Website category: jobs
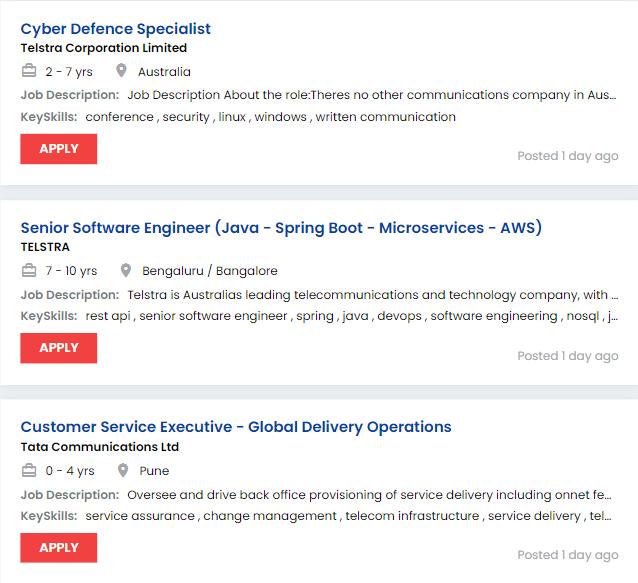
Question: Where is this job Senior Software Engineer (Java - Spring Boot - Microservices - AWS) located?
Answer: Bengaluru / Bangalore

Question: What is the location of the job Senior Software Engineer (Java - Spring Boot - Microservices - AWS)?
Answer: Bengaluru / Bangalore

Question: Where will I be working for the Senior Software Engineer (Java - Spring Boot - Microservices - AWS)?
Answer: Bengaluru / Bangalore

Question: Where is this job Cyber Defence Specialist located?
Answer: Australia

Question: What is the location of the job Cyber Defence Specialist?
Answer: Australia

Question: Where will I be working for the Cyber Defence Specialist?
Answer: Australia

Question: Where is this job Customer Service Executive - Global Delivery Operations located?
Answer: Pune

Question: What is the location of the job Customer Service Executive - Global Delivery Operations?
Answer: Pune

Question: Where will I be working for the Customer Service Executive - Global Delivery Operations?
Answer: Pune

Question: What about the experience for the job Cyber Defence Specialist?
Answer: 2 - 7 yrs

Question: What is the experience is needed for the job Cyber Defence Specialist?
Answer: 2 - 7 yrs

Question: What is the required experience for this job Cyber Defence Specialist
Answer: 2 - 7 yrs

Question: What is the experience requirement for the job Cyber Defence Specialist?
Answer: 2 - 7 yrs

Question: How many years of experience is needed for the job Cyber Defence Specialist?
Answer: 2 - 7 yrs

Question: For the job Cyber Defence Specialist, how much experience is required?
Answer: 2 - 7 yrs

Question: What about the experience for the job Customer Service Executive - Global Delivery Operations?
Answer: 0 - 4 yrs

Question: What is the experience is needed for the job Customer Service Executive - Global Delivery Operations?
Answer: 0 - 4 yrs

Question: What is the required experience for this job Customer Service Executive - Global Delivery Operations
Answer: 0 - 4 yrs

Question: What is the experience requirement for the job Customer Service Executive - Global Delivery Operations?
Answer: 0 - 4 yrs

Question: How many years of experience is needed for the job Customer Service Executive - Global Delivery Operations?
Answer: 0 - 4 yrs

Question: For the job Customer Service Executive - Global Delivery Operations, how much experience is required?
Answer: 0 - 4 yrs

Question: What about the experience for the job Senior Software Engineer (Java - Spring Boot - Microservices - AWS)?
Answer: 7 - 10 yrs

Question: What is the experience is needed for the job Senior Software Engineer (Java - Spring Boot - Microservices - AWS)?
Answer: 7 - 10 yrs

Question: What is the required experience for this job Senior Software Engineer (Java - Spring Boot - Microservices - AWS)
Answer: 7 - 10 yrs

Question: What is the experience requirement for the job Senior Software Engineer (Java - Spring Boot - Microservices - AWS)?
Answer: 7 - 10 yrs

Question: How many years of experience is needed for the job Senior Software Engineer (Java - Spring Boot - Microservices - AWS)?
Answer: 7 - 10 yrs

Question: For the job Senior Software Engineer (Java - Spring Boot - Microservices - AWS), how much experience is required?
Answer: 7 - 10 yrs

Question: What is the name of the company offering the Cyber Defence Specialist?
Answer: Telstra Corporation Limited

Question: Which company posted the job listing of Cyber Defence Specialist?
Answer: Telstra Corporation Limited

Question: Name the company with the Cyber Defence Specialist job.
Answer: Telstra Corporation Limited

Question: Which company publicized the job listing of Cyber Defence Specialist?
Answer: Telstra Corporation Limited

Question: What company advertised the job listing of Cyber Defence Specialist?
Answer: Telstra Corporation Limited

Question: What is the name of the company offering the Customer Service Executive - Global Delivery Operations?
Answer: Tata Communications Ltd

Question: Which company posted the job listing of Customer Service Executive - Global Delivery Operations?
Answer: Tata Communications Ltd

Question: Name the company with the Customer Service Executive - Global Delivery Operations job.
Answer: Tata Communications Ltd

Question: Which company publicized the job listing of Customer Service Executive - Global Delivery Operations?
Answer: Tata Communications Ltd

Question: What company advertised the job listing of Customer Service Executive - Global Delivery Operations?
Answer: Tata Communications Ltd

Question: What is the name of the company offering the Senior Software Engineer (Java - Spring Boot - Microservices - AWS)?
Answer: TELSTRA

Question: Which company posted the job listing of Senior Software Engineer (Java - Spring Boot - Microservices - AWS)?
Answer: TELSTRA

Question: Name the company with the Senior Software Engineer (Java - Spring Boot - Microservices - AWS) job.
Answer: TELSTRA

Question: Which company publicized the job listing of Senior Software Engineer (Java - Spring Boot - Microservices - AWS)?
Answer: TELSTRA

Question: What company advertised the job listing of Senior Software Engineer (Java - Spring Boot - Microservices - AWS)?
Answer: TELSTRA

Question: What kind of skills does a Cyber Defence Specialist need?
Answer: conference , security , linux , windows , written communication

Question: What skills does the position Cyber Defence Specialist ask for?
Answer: conference , security , linux , windows , written communication

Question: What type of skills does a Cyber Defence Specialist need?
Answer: conference , security , linux , windows , written communication

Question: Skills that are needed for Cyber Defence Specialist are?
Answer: conference , security , linux , windows , written communication

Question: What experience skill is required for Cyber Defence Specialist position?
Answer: conference , security , linux , windows , written communication

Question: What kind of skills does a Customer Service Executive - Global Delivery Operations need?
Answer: service assurance , change management , telecom infrastructure , service delivery , telecom , global delivery , project implementation

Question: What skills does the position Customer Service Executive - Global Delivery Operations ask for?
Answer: service assurance , change management , telecom infrastructure , service delivery , telecom , global delivery , project implementation

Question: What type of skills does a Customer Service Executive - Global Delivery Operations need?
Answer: service assurance , change management , telecom infrastructure , service delivery , telecom , global delivery , project implementation

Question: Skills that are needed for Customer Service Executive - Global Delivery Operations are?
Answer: service assurance , change management , telecom infrastructure , service delivery , telecom , global delivery , project implementation

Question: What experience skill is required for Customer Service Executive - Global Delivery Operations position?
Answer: service assurance , change management , telecom infrastructure , service delivery , telecom , global delivery , project implementation

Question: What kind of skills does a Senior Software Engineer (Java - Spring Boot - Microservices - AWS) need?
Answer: rest api , senior software engineer , spring , java , devops , software engineering , nosql , java programming , docker , security , database , git , iam , couchbase , linux , debugging , telecom , mongodb , cloud services , team player , product delivery , spring boot , production support , infrastructure , it strategy

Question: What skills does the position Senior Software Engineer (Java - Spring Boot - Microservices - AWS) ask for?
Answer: rest api , senior software engineer , spring , java , devops , software engineering , nosql , java programming , docker , security , database , git , iam , couchbase , linux , debugging , telecom , mongodb , cloud services , team player , product delivery , spring boot , production support , infrastructure , it strategy

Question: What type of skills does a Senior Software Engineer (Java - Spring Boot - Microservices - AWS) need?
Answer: rest api , senior software engineer , spring , java , devops , software engineering , nosql , java programming , docker , security , database , git , iam , couchbase , linux , debugging , telecom , mongodb , cloud services , team player , product delivery , spring boot , production support , infrastructure , it strategy

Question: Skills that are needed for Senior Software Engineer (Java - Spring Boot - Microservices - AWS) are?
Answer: rest api , senior software engineer , spring , java , devops , software engineering , nosql , java programming , docker , security , database , git , iam , couchbase , linux , debugging , telecom , mongodb , cloud services , team player , product delivery , spring boot , production support , infrastructure , it strategy

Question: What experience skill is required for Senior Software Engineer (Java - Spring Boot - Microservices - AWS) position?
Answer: rest api , senior software engineer , spring , java , devops , software engineering , nosql , java programming , docker , security , database , git , iam , couchbase , linux , debugging , telecom , mongodb , cloud services , team player , product delivery , spring boot , production support , infrastructure , it strategy